Question: When i'm trying to remove a childnode from my xpath i'm getting a weird error:-
System.ArgumentOutOfRangeException was unhandled
Message=Node "" was not found in the collection
I know there an issue with HAP childremoving but idk if they have fix it with the new release or not. My question is it my code that is wrong or is it HAP? In either way is there any way to get around that and remove those childnode?
Here is my code:-
'''
List<MediNetScheme> medinetScheme = new List<MediNetScheme>();
HtmlDocument htdoc = new HtmlDocument();
htdoc.LoadHtml(results);
foreach (HtmlNode table in htdoc.DocumentNode.SelectNodes("//table[@class='list-medium']/tbody[1]/tr[@class]"))
{
string itemValue = string.Empty;
HtmlNode ansvarig =table.SelectSingleNode("//table[@class='list-medium']/tbody[1]/tr[@class]/td[4]");
table.RemoveChild(ansvarig, true);
itemValue = table.InnerText;
medinetScheme.Add(new MediNetScheme(){Datum=itemValue.Remove(15),Sections=itemValue.Remove(0,15)});
}
MediNetScheme.ItemsSource = medinetScheme;
'''
Edit:-
My HTML document has a table with several rows that have this xpath :- "//table<URL>...td[5]. In my first foreach loop i'm using selectnodes to get the HTMLcode of each row in the table. What i want to do is to get only the innertext from the first 3 td in each row, which means i need to get rid of td[4] and td[5] from each row. When i used your edited code, i was able to get rid of td[4] and td[5] in the first row but not other rows that follows the first row.
Here is a pic of my HTML:-

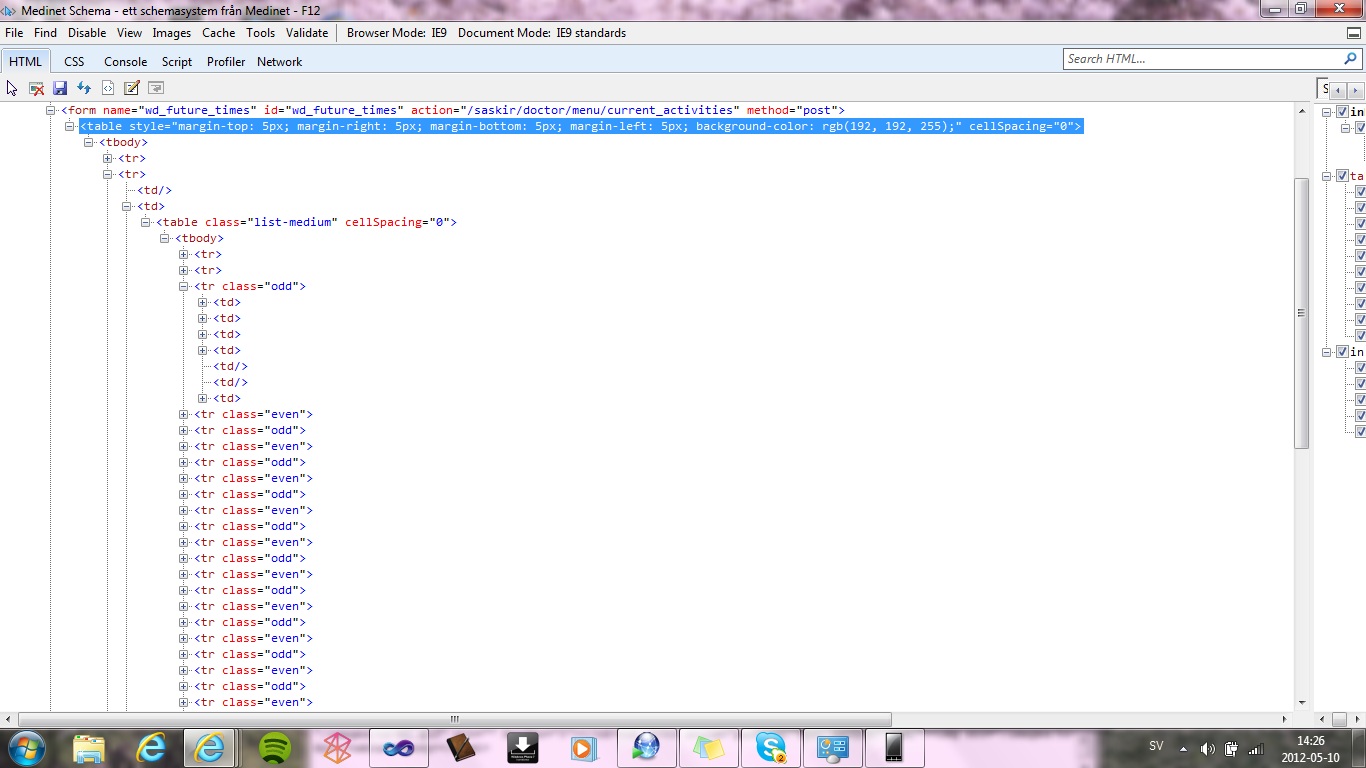
Answer: After few hours of testing different codes and ways to achive what i wanted, i figured it out.
But i have to thank vfportero for his answer and flag it as answer too.
The answer to the edited verion of my question is simply this code ;)
'''
List<MediNetScheme> medinetScheme = new List<MediNetScheme>();
HtmlDocument htdoc = new HtmlDocument();
htdoc.LoadHtml(results);
foreach (HtmlNode table in htdoc.DocumentNode.SelectNodes("//table[@class='list-medium']/tbody[1]/tr[@class]"))
{
table.ChildNodes.RemoveAt(3);
string itemValue = table.InnerText;
medinetScheme.Add(new MediNetScheme(){Datum=itemValue.Remove(15),Sections=itemValue.Remove(0,15)});
}
MediNetScheme.ItemsSource = medinetScheme;
'''
You can see that i omit RemoveChild method coz it was not doing what i wanted (plz read the edit of my question), and instead i used .ChildNodes.RemoveAt(int //the placeof the child you want to remove).
Hope this will help some other ppl facing the same problem.
Yours